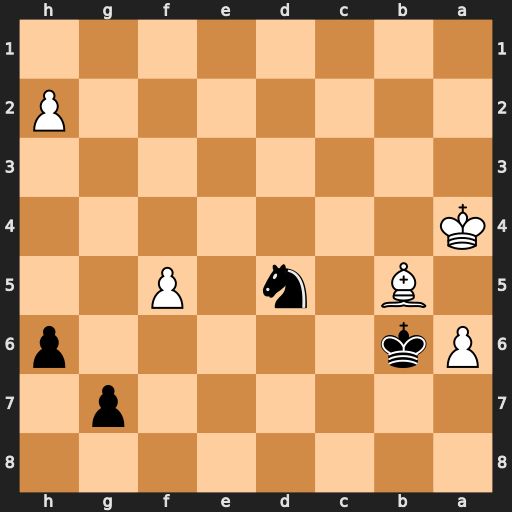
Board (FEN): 8/6p1/Pk5p/1B1n1P2/K7/8/7P/8
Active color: b
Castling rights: -
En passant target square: -
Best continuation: Nc3+ Kb3 Nxb5 Kc4 Kc6